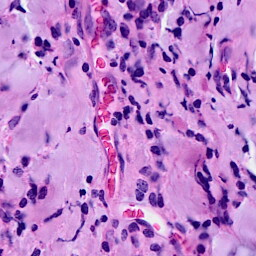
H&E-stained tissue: Breast